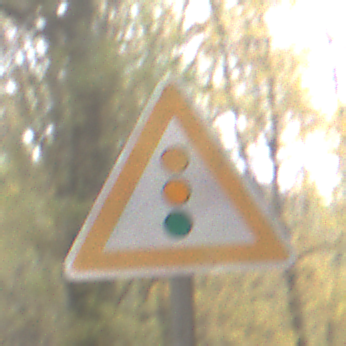
Verkehrszeichen: Lichtzeichenanlage
Umgebung: Outdoor, Nature
Tageszeit: MorningAfternoon
Wetter: Overcast
Licht: Natural
Jahreszeit: Autumn
Kontrast: LowContrast